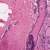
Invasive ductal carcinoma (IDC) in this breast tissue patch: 0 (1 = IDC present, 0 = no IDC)